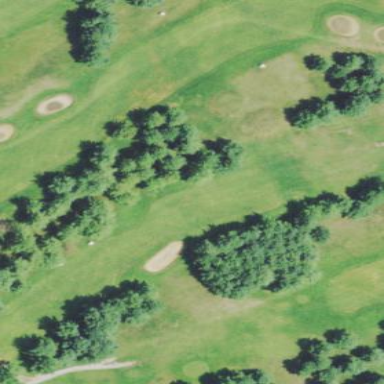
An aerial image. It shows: Grassy area designated as golf fairway.